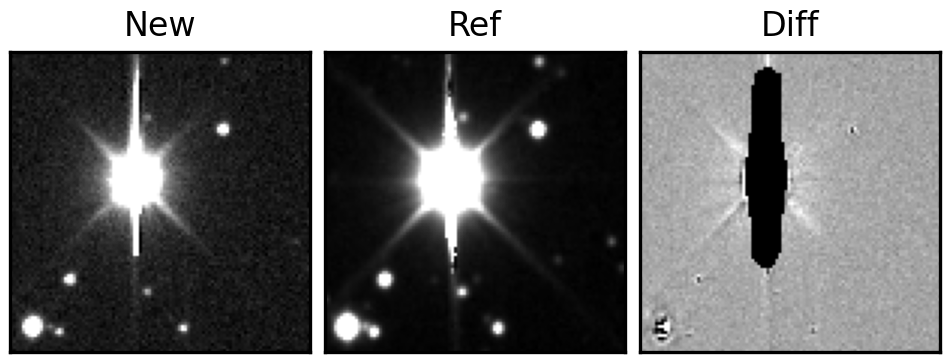
Label: bogus